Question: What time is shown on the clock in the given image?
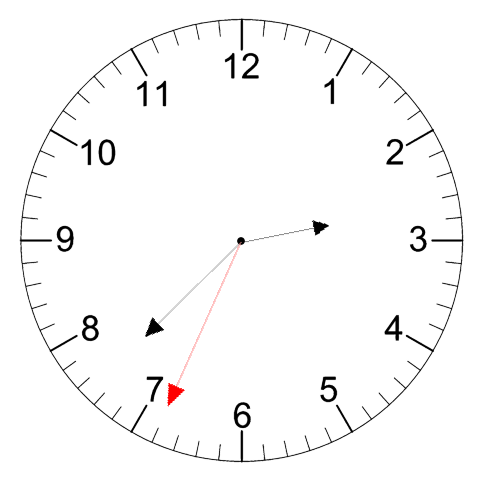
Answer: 02:37:34